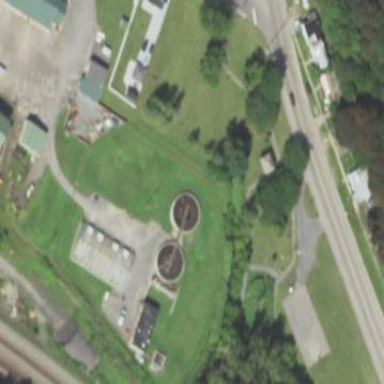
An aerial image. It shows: View of wastewater plant.